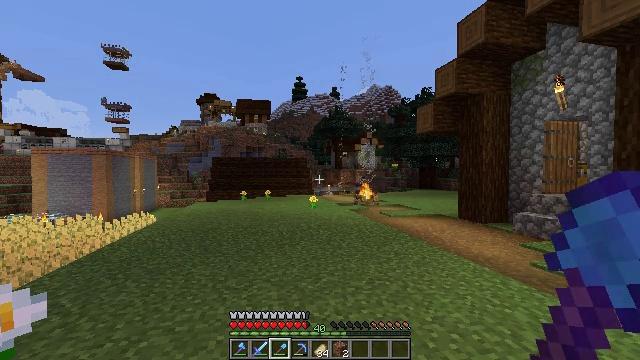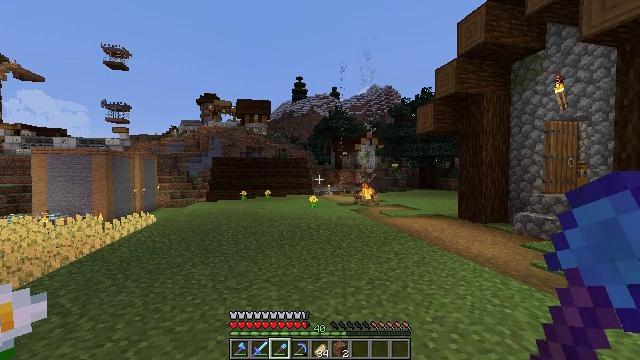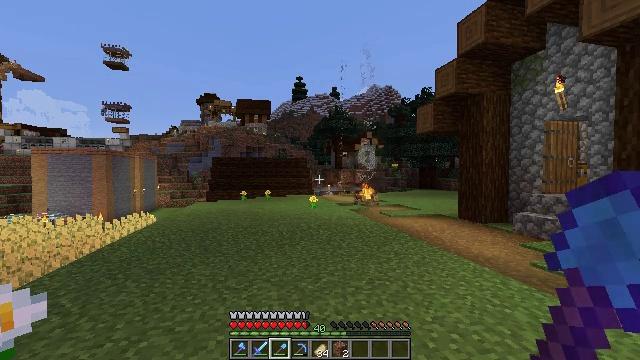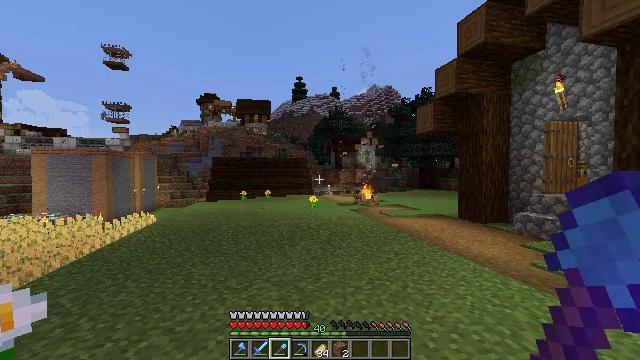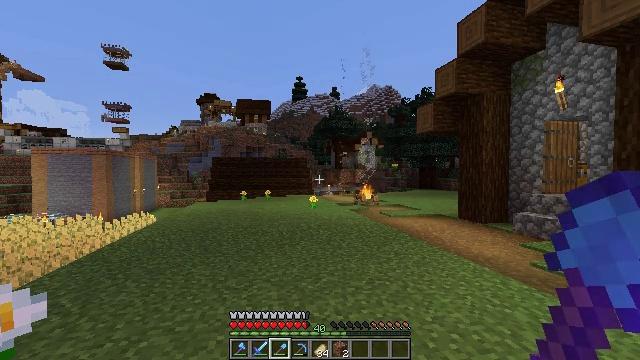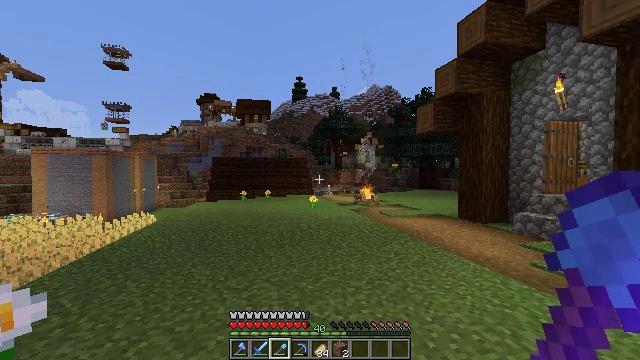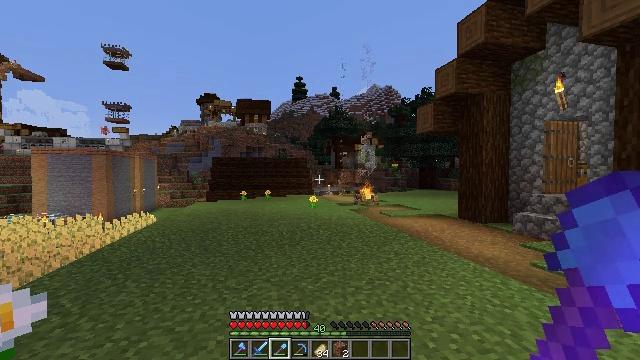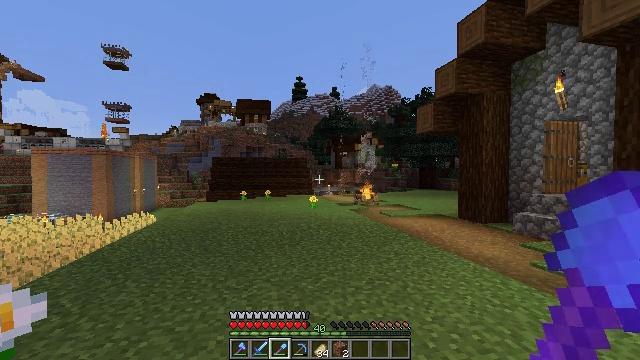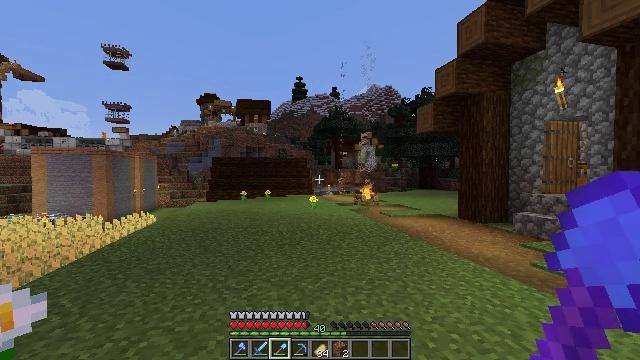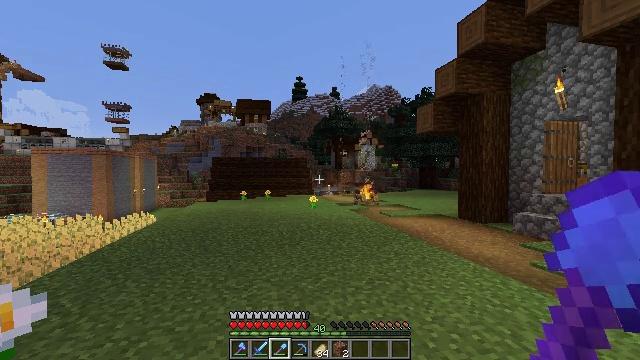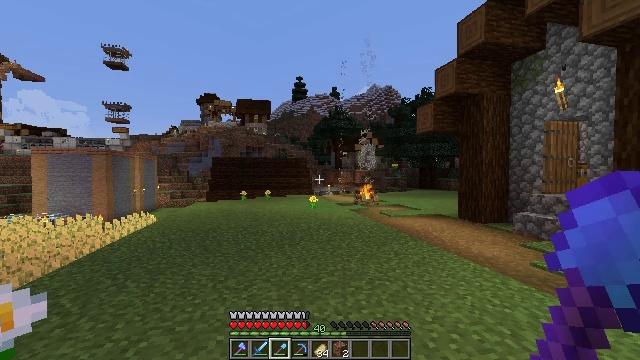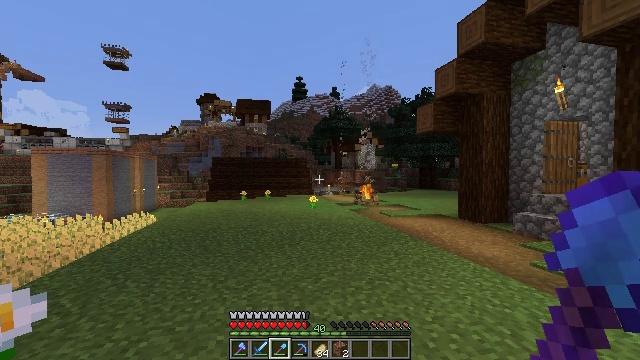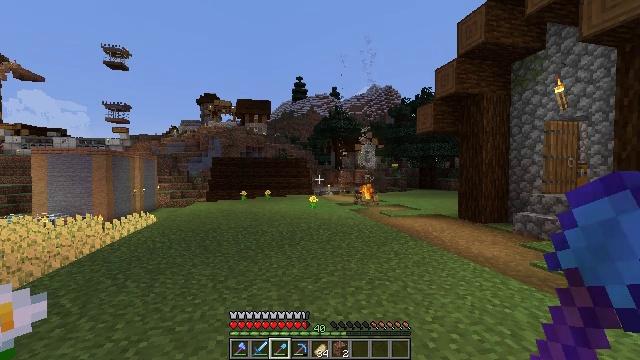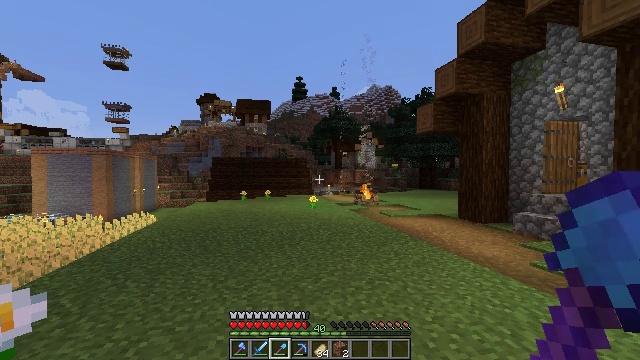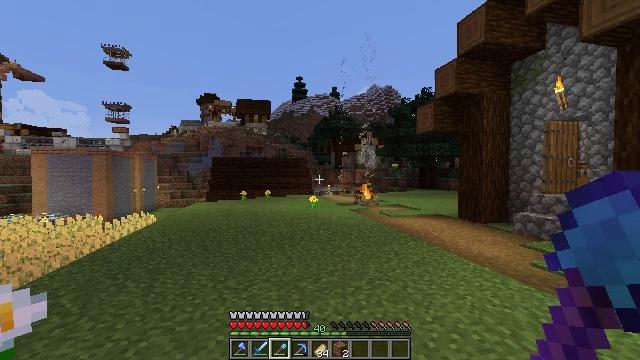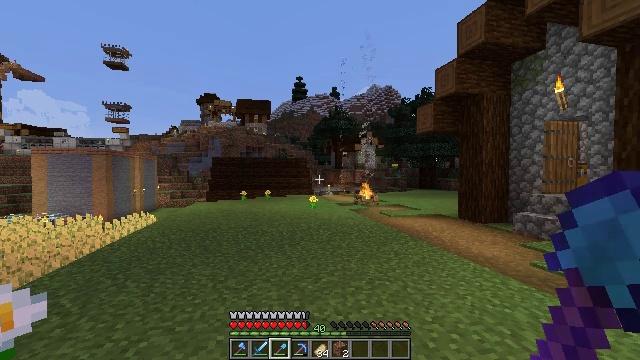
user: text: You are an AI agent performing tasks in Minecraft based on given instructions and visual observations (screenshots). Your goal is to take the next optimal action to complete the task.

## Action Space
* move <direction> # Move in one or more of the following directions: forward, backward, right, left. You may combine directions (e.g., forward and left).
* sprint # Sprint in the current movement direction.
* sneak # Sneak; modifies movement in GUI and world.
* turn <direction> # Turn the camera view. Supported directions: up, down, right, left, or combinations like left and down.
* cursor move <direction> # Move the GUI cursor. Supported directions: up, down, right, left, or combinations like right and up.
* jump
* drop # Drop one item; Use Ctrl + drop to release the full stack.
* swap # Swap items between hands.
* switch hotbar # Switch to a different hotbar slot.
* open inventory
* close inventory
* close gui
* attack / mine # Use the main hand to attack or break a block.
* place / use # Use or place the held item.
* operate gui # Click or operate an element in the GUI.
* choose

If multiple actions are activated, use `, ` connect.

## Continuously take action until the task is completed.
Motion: motion action
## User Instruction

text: Harvest wheat from the field.
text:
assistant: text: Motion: no_op
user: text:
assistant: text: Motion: no_op
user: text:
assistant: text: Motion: no_op
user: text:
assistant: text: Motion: no_op
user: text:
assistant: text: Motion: no_op
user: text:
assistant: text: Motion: no_op
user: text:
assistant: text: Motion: no_op
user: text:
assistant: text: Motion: no_op
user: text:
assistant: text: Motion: no_op
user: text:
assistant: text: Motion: no_op
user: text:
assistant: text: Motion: no_op
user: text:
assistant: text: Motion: no_op
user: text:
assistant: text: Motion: no_op
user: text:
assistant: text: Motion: no_op
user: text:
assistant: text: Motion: no_op
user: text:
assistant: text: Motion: no_op
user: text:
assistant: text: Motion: no_op
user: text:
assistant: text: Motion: no_op
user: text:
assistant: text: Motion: no_op
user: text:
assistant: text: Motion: no_op
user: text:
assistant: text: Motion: no_op
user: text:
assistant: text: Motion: no_op
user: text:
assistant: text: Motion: no_op
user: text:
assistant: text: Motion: no_op
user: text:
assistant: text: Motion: no_op
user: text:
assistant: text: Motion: no_op
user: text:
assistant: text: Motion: no_op
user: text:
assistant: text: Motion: no_op
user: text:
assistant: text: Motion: no_op
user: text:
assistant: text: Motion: no_op